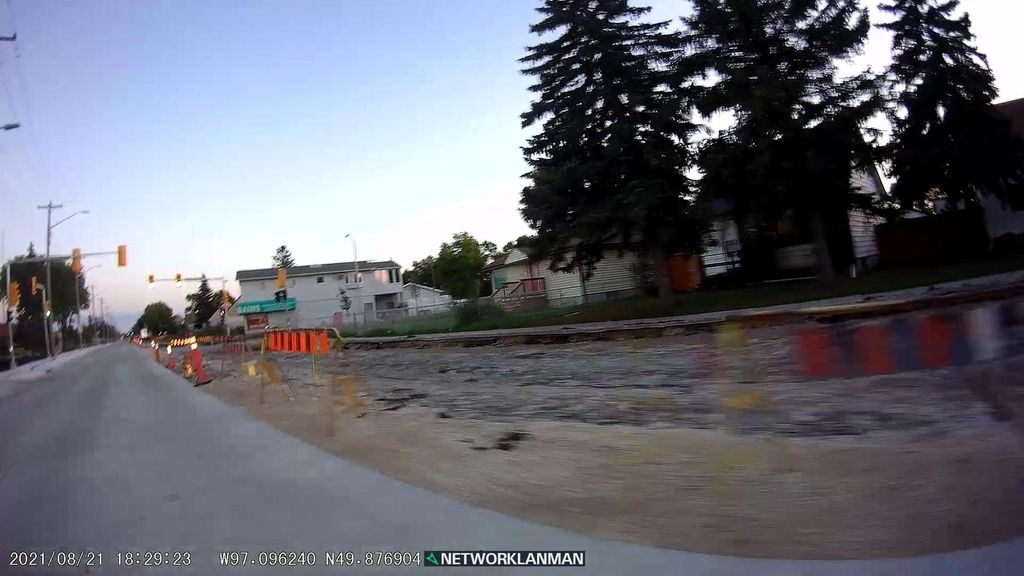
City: winnipeg